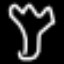
Label: fork